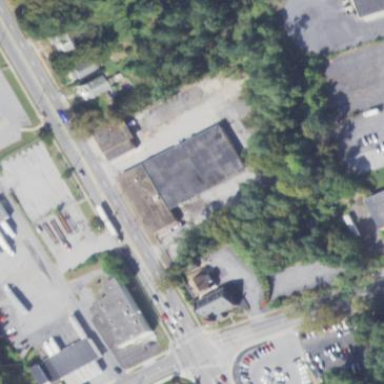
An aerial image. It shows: Commercial building.